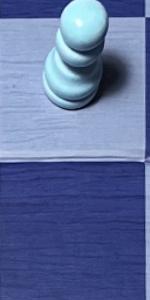
Label: Empty